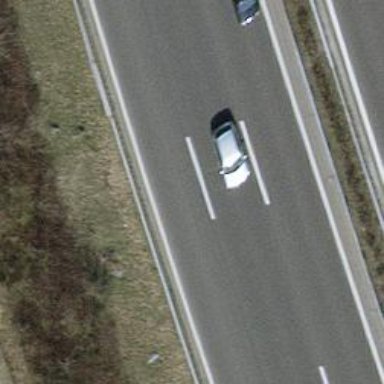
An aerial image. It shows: Asphalt motorway.